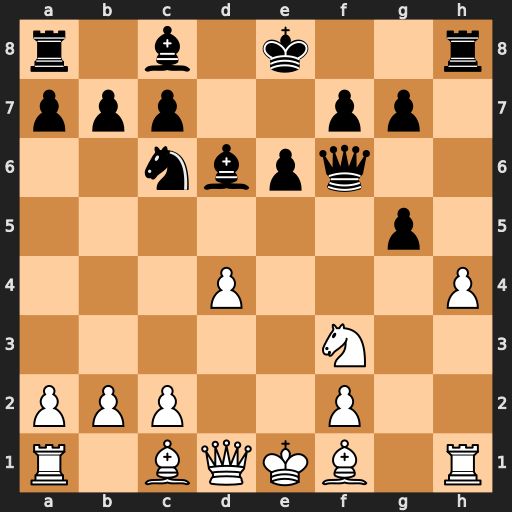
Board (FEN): r1b1k2r/ppp2pp1/2nbpq2/6p1/3P3P/5N2/PPP2P2/R1BQKB1R
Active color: w
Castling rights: KQkq
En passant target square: -
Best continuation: hxg5 Rxh1 gxf6